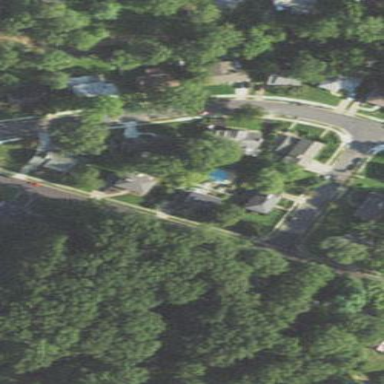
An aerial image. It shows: Residential area consisting of single-family homes.